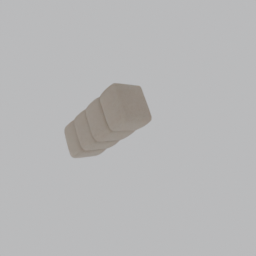
Label: furniture